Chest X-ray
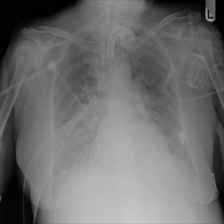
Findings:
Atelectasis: negative
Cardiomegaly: negative
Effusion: negative
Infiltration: negative
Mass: negative
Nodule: negative
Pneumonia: negative
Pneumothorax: negative
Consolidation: positive
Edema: negative
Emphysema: negative
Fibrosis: negative
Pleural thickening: negative
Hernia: negative